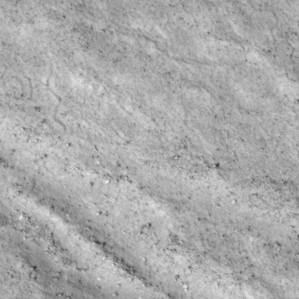
Label: non_frost